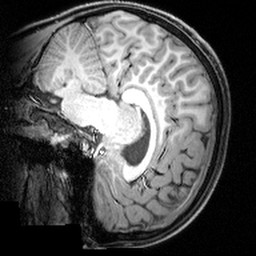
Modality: T1w
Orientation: sagittal
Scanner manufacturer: siemens
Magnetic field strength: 3 T
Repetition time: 1.9 s
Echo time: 0.00397 s